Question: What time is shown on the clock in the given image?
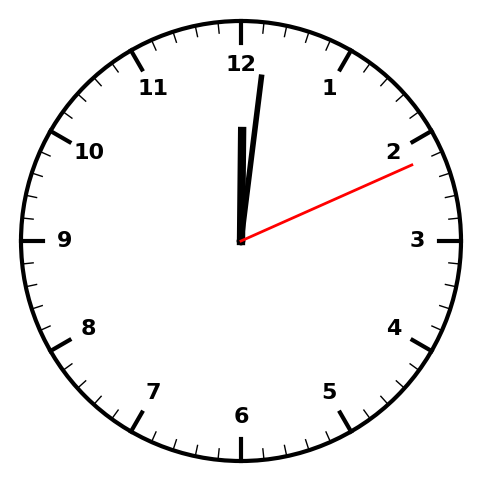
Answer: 12:01:11